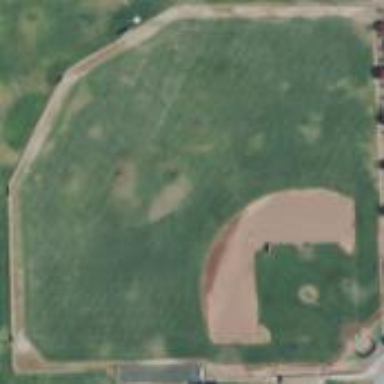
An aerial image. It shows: Baseball pitch for leisure land activities.